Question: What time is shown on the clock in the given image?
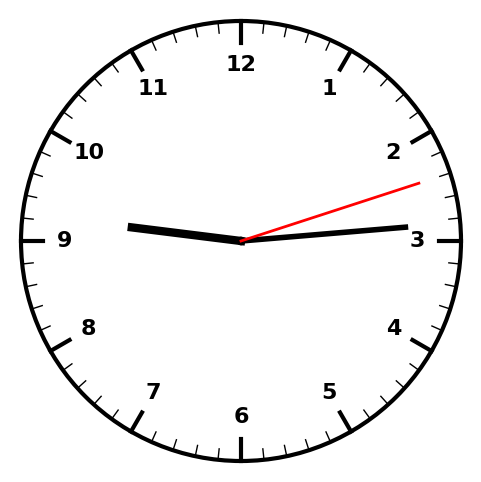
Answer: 09:14:12